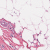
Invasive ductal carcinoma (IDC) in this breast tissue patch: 0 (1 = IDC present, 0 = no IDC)